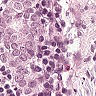
Metastatic tissue present: yes